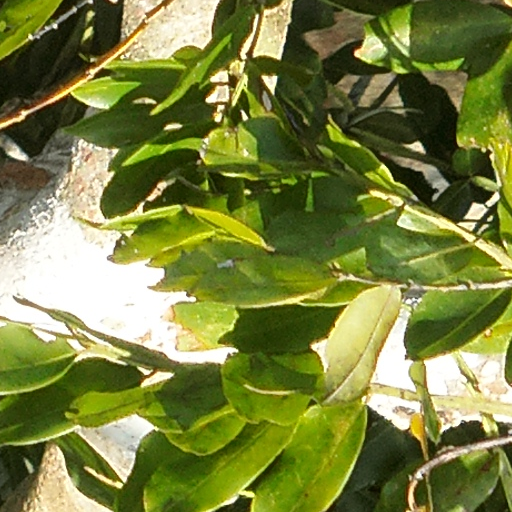
Species: Dipteryx oleifera
GBIF accepted scientific name: Dipteryx oleifera
Crown area (m\u00b2): 767.434